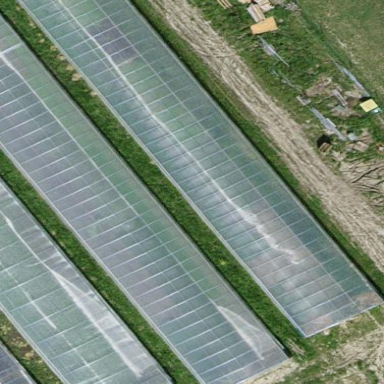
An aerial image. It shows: Greenhouse.